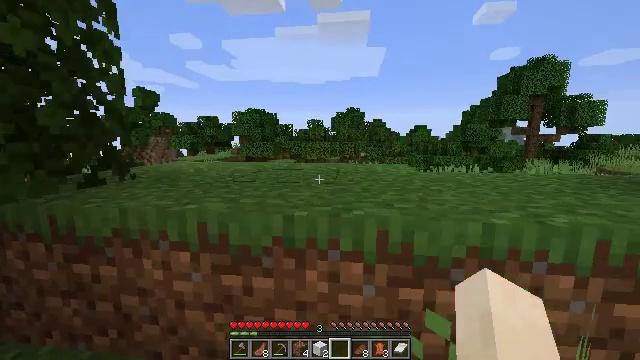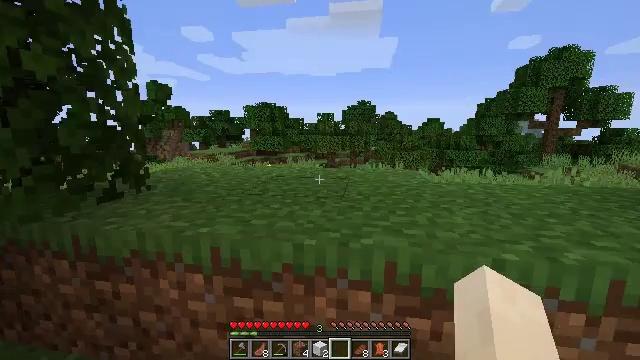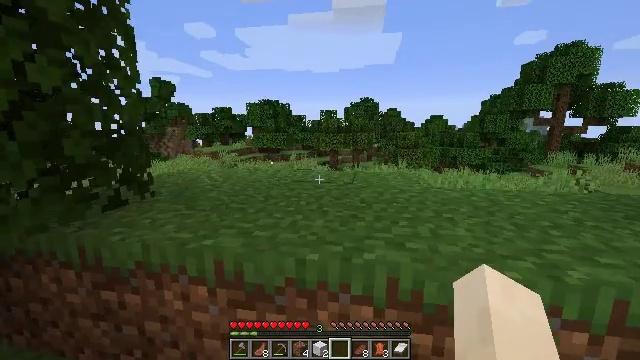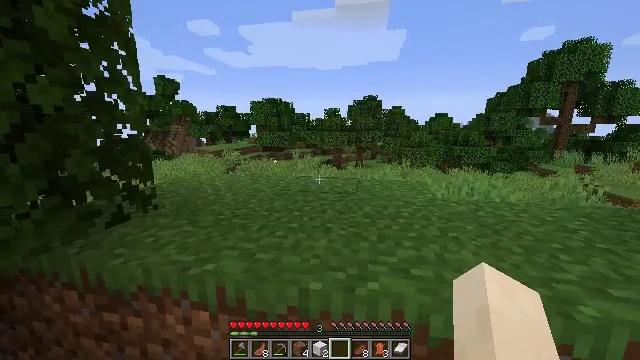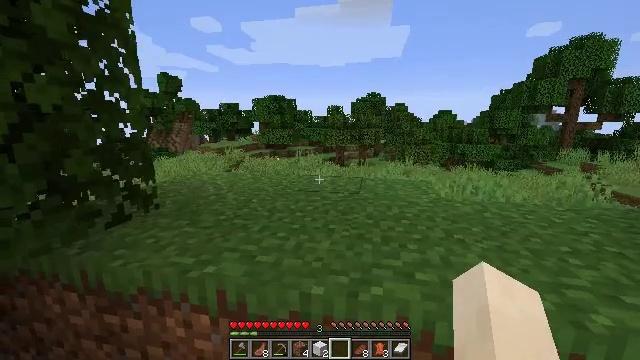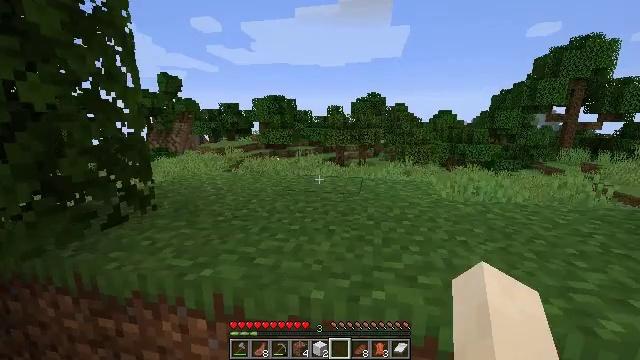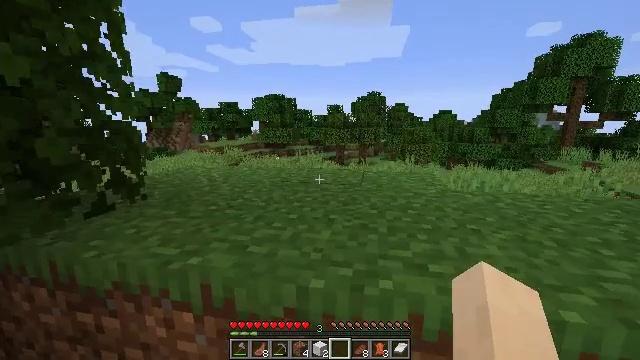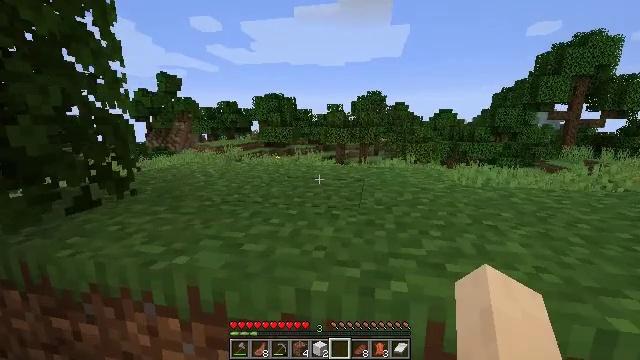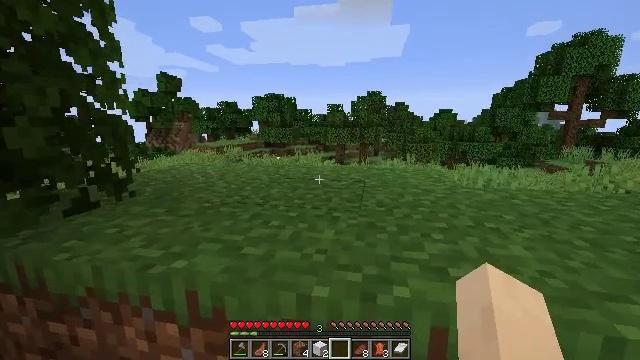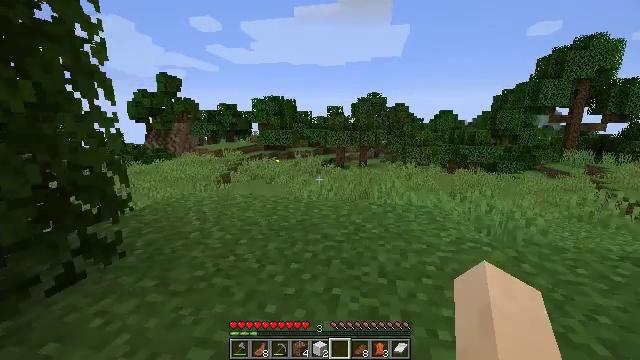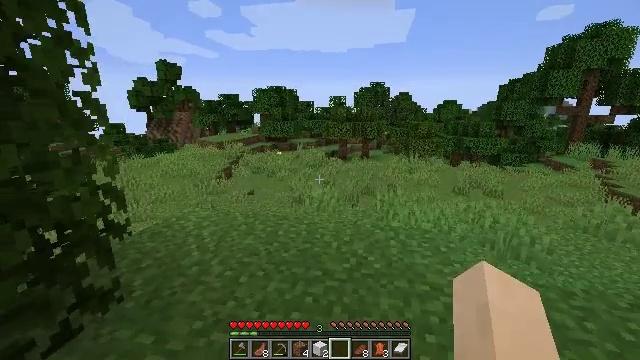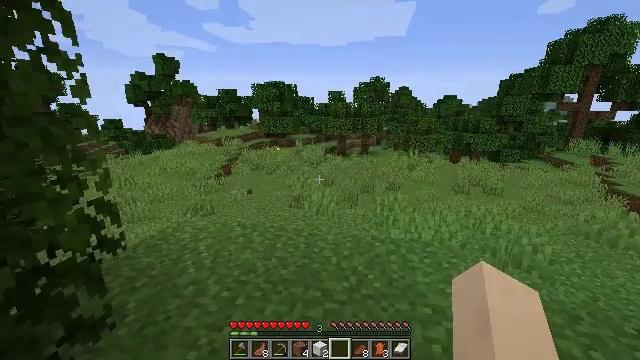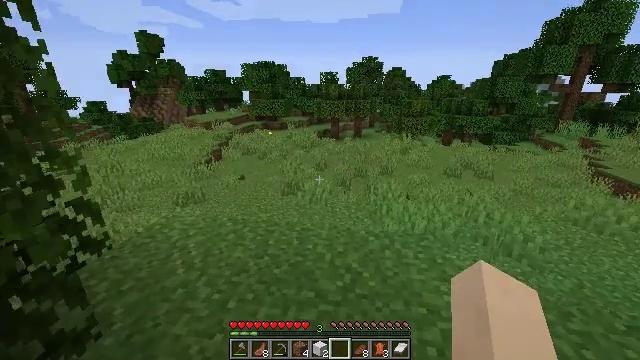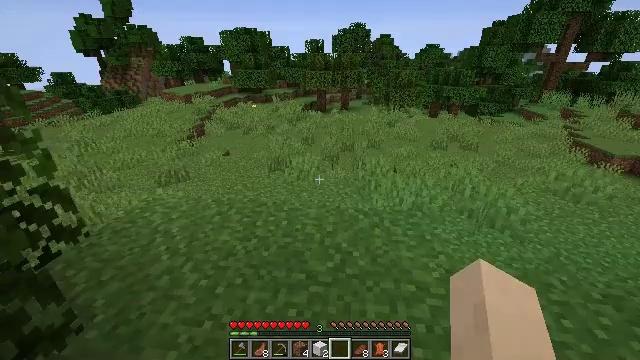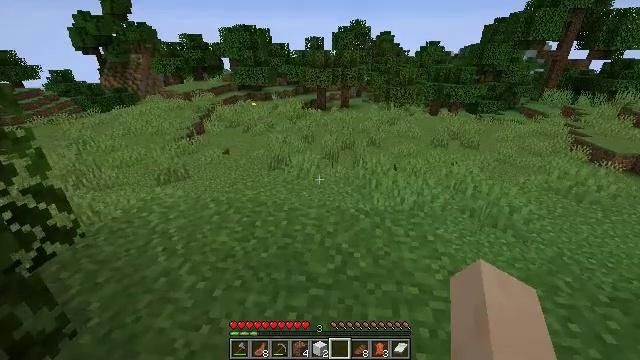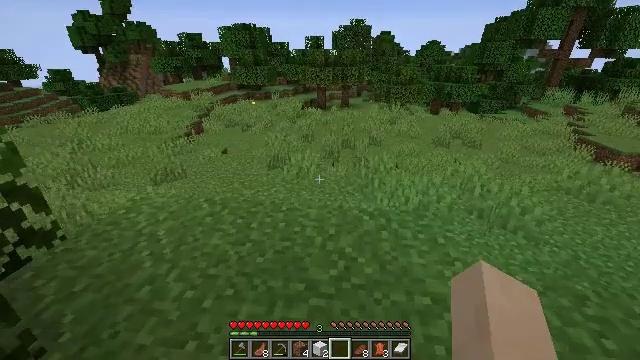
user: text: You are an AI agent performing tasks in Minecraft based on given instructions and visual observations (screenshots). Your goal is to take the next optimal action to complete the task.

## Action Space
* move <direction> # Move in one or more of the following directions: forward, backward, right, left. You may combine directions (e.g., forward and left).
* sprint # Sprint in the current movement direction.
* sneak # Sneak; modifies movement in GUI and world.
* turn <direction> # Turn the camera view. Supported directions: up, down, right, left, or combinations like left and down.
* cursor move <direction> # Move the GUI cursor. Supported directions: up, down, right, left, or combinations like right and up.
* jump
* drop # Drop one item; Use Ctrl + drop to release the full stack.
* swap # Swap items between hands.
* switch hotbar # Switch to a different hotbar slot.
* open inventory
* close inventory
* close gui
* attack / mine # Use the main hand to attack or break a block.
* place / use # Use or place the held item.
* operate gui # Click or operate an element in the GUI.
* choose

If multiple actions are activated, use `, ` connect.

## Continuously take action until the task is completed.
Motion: motion action
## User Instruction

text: Mine the campfire to collect it.
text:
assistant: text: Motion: move forward, turn left and down, jump
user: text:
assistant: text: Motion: move forward, jump
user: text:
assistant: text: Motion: move forward
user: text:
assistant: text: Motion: move forward
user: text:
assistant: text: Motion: move forward
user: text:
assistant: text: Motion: move forward, jump
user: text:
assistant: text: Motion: move forward, jump
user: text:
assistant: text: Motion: move forward, jump
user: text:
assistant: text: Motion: move forward, jump
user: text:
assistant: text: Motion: move forward, turn down
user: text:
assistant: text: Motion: move forward, turn down
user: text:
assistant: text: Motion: move forward, turn right and down
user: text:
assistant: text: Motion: move forward, turn right and down, jump
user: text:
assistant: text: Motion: move forward, jump
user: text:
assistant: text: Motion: move forward, jump
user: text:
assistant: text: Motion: move forward, jump
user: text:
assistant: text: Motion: move forward
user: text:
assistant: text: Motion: move forward
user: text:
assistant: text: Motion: move forward
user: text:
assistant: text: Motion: move forward
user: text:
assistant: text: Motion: move forward
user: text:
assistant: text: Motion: move forward
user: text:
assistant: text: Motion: move forward
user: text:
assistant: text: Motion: move forward
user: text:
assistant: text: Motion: move forward
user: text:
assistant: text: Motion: move forward
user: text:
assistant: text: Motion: no_op
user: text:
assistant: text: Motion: no_op
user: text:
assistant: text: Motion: no_op
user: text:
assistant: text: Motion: turn right and up